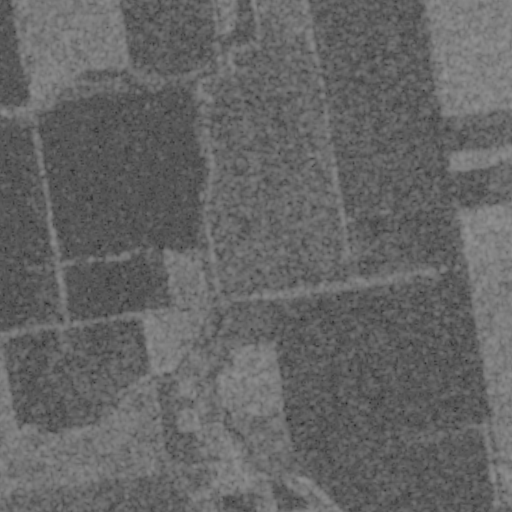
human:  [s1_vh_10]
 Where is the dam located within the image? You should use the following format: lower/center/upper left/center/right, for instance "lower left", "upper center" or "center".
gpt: The dam is located in the center of the image.
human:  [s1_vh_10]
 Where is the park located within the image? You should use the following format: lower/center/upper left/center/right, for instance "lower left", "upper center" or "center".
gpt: The park is located in the lower center of the image.
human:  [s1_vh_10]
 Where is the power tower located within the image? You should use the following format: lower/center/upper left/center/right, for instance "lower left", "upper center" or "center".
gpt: The power tower is located in the upper of the image.
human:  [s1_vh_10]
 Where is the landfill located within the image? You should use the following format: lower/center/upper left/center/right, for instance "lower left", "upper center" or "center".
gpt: There is no landfill in the image.

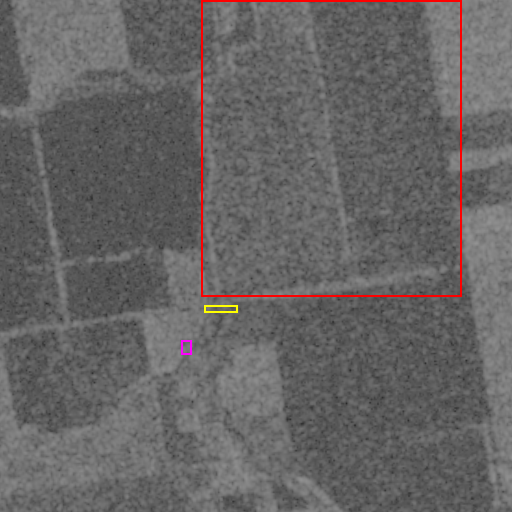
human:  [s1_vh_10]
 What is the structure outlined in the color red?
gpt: The structure outlined in red is a crop field.
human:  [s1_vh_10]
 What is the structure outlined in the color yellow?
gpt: The structure outlined in yellow is a dam.
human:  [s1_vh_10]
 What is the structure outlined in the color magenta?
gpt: The structure outlined in magenta is a park.
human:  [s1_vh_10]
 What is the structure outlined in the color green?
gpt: There is no green outline.